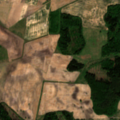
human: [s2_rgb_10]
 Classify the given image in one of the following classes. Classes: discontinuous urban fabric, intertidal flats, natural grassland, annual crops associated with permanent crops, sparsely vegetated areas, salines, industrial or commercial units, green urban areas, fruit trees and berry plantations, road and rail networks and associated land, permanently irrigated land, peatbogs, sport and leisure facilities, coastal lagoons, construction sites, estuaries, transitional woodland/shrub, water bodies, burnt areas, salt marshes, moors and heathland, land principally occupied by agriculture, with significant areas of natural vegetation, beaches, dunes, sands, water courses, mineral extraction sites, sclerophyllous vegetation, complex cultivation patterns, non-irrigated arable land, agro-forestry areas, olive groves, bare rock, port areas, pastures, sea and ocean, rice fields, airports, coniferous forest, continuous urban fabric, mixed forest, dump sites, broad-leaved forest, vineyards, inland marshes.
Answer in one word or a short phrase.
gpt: non-irrigated arable land, pastures, coniferous forest, mixed forest